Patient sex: F
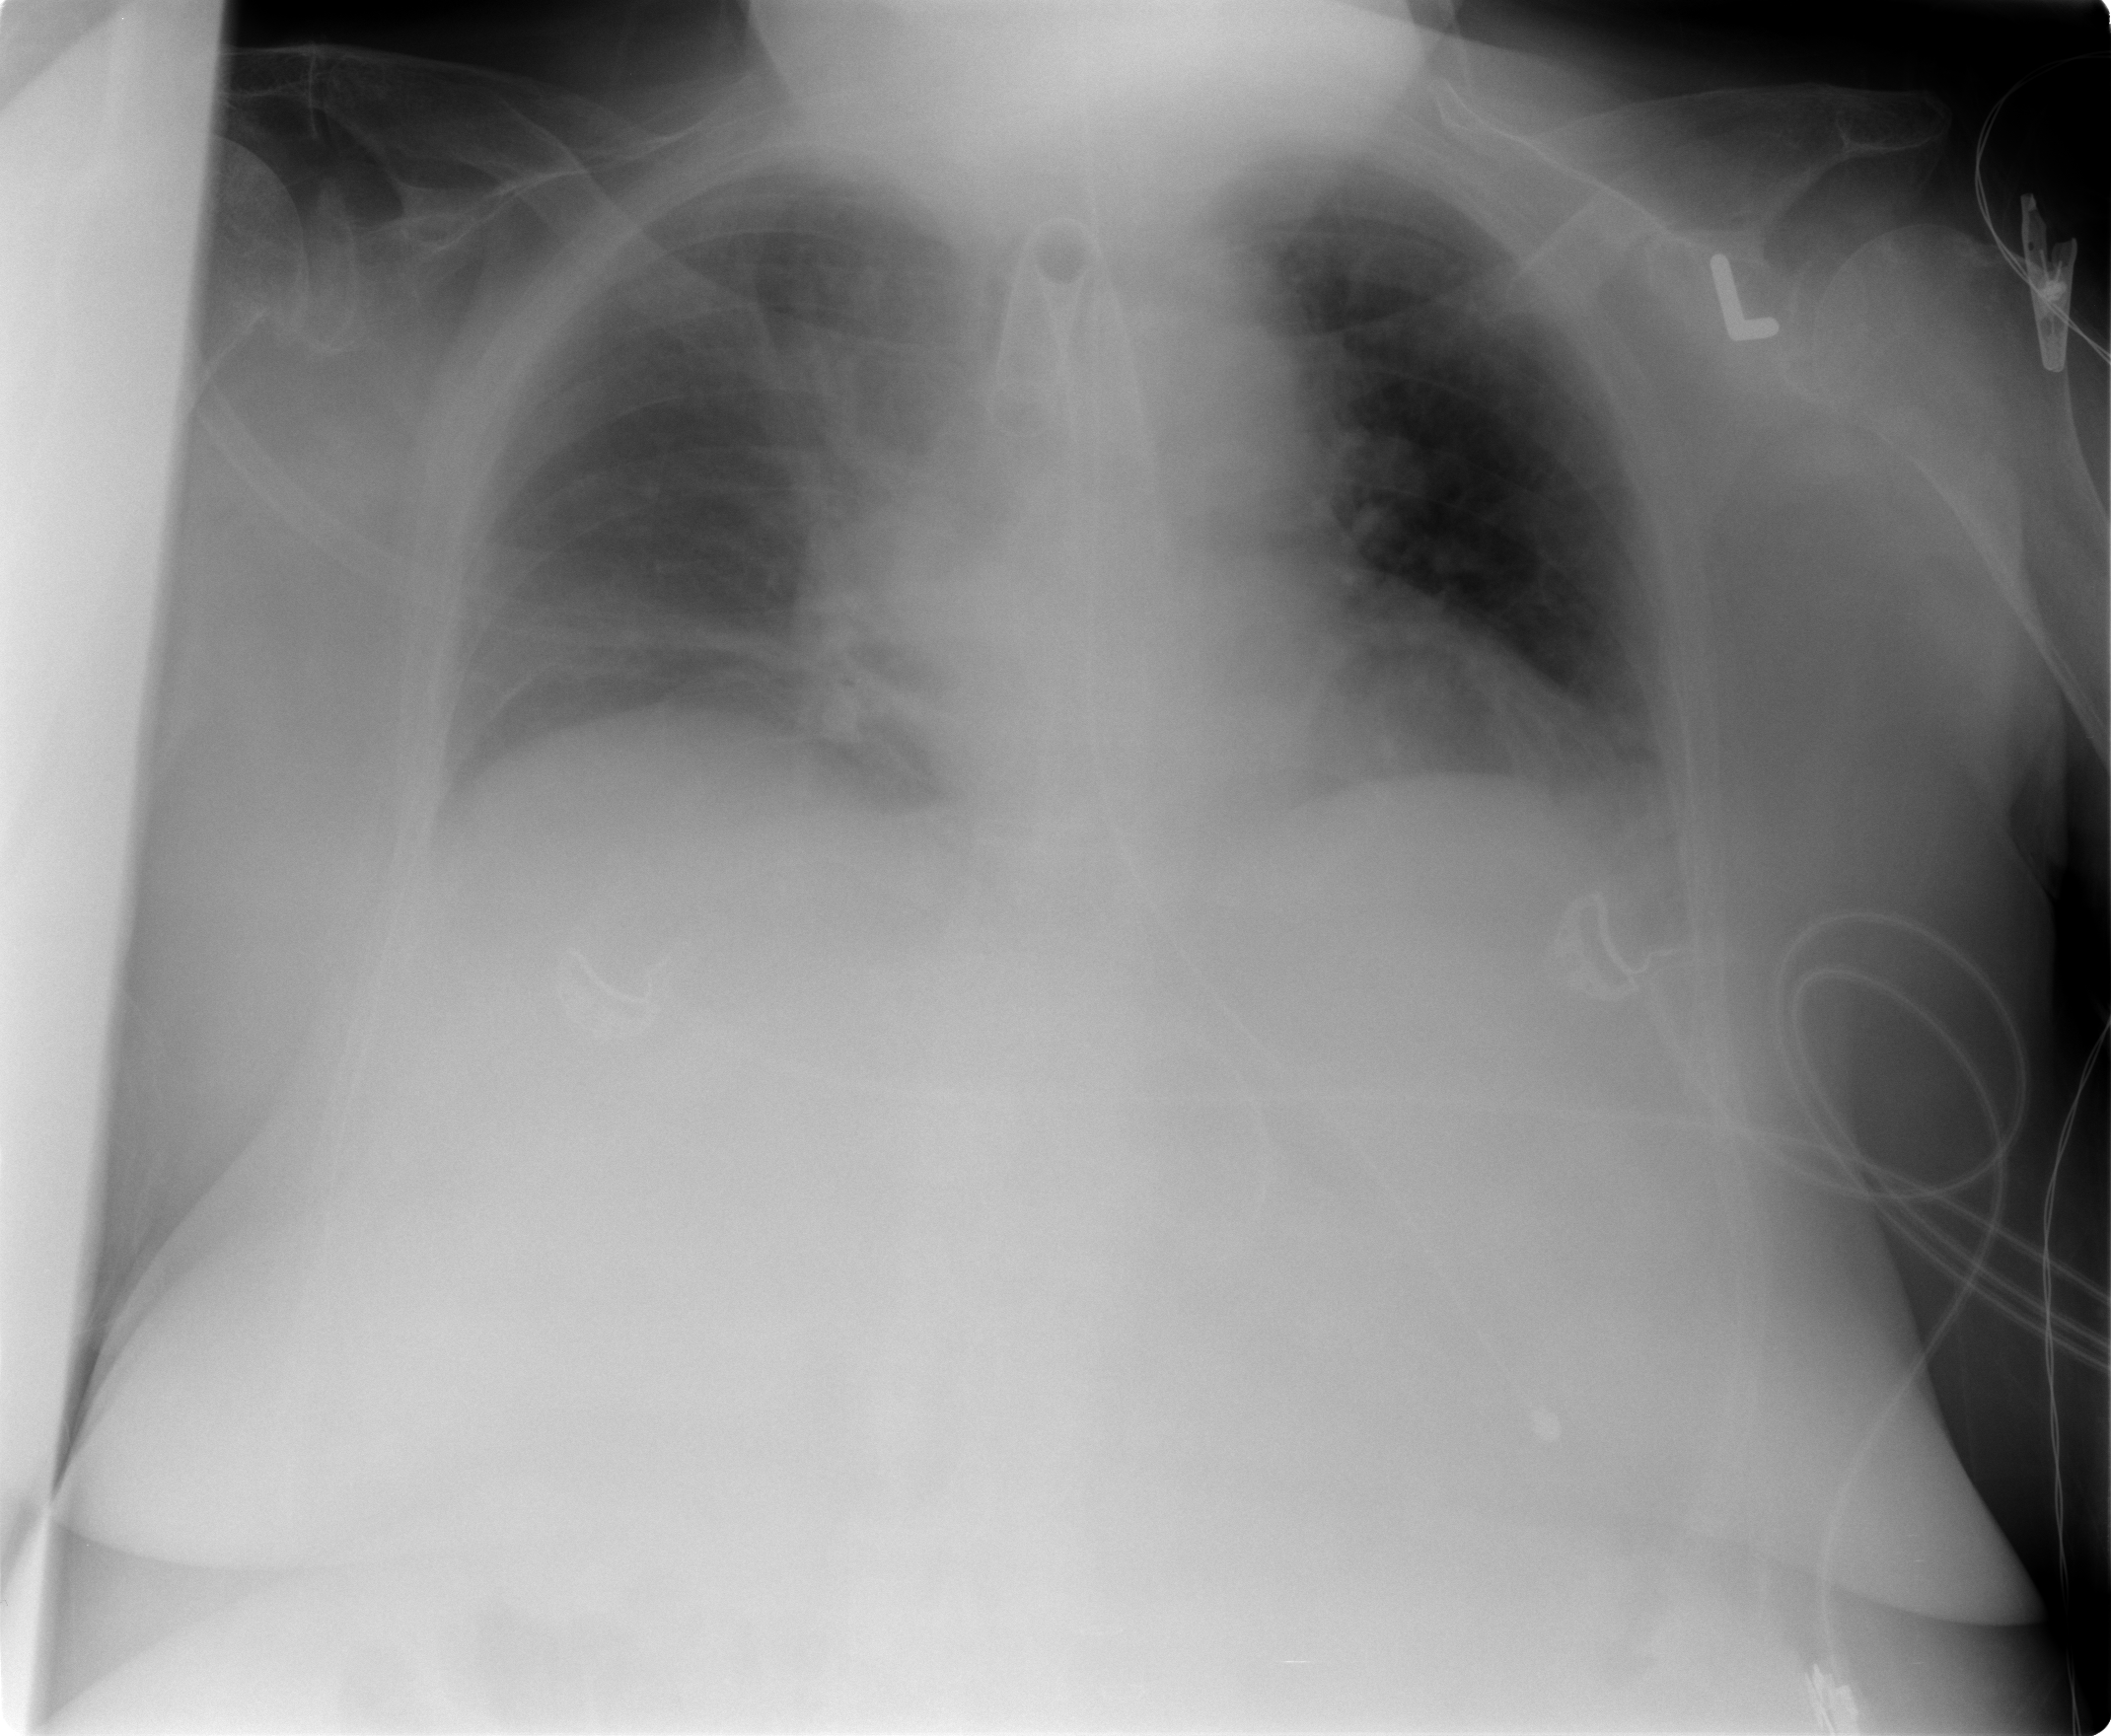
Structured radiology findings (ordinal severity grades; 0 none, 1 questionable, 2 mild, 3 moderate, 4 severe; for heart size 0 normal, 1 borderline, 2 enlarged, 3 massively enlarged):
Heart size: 2
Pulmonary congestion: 0
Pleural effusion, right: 1
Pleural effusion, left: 1
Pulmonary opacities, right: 0
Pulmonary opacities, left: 0
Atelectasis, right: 2
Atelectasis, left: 2